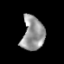
Tissue: lung
Cell type: Others
Senescence score: 0.1871
Nuclear area (px): 749
Mean DAPI intensity: 151.578